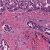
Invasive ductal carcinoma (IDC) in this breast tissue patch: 1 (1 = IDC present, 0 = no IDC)